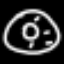
Label: donut